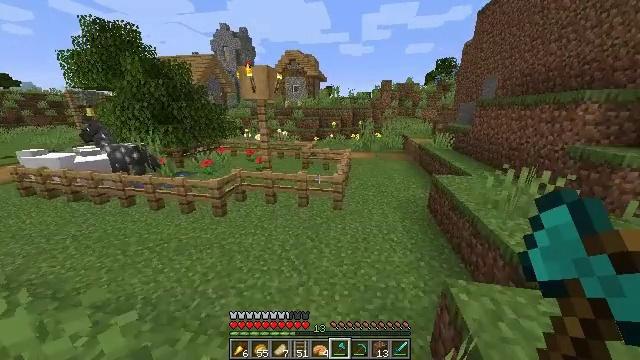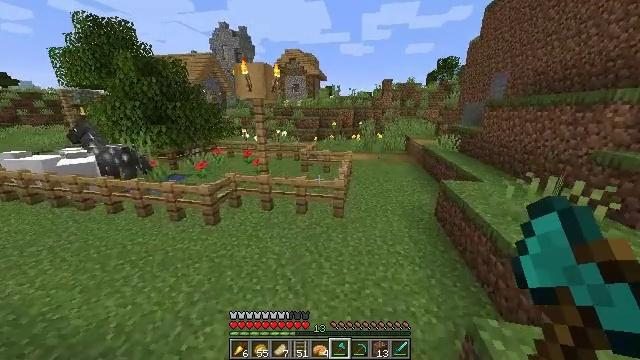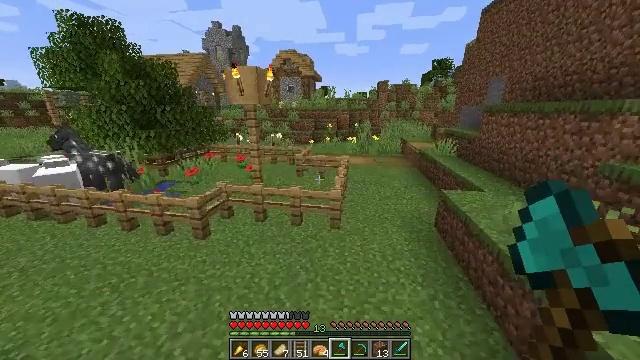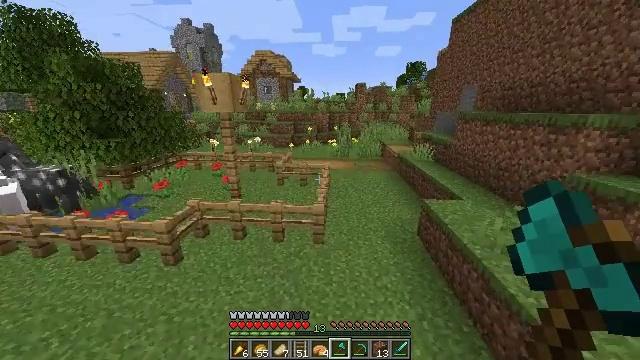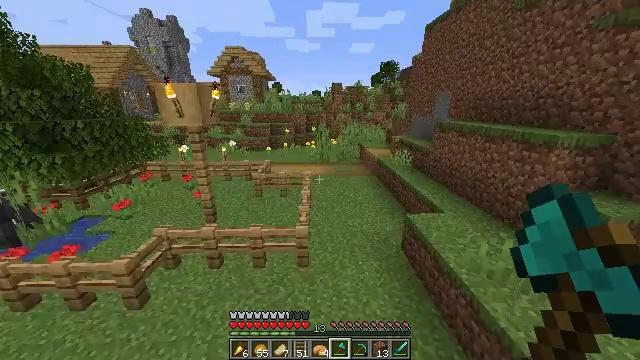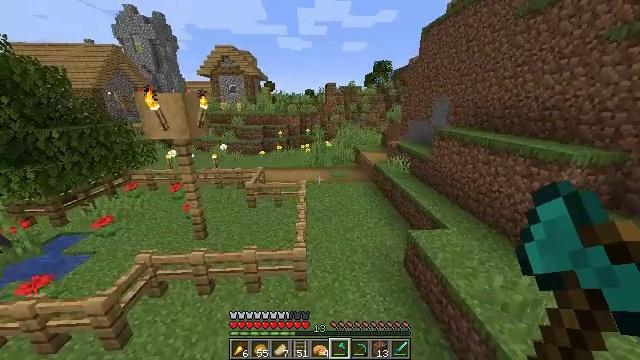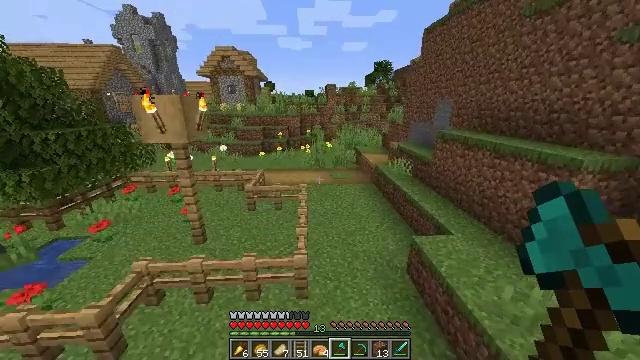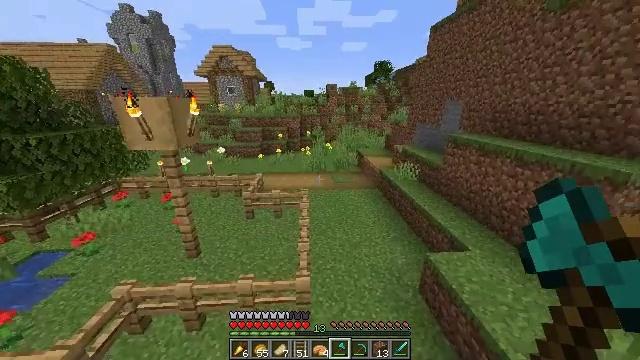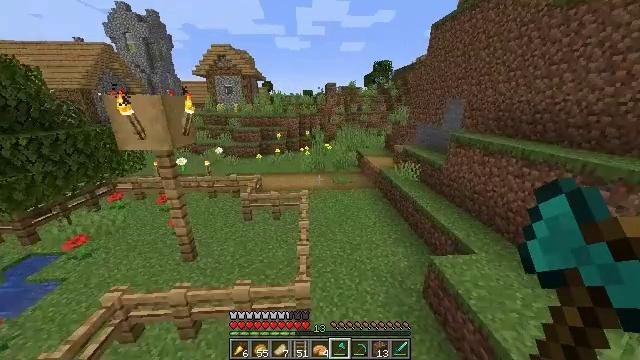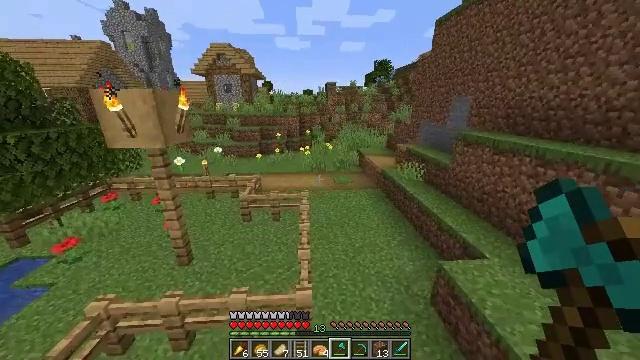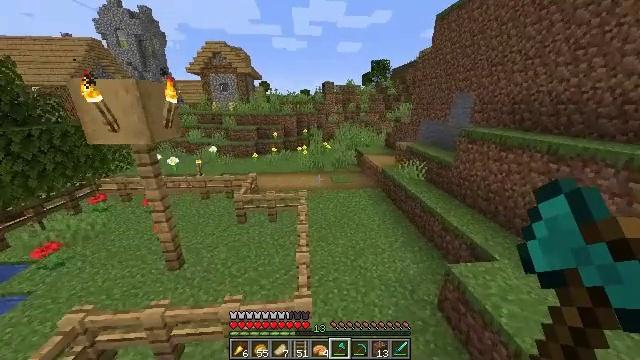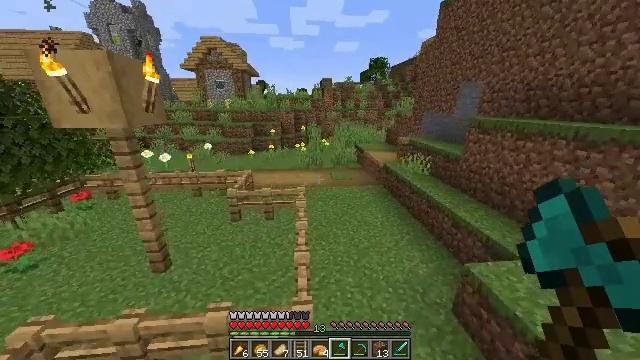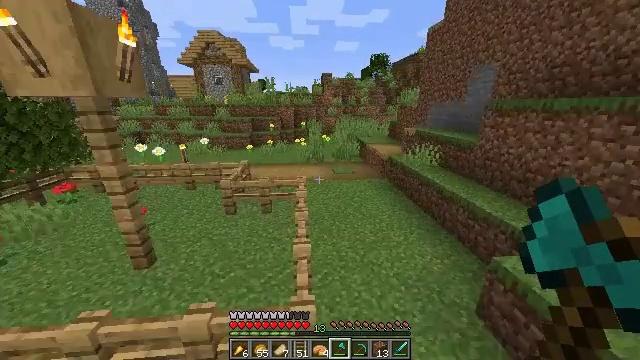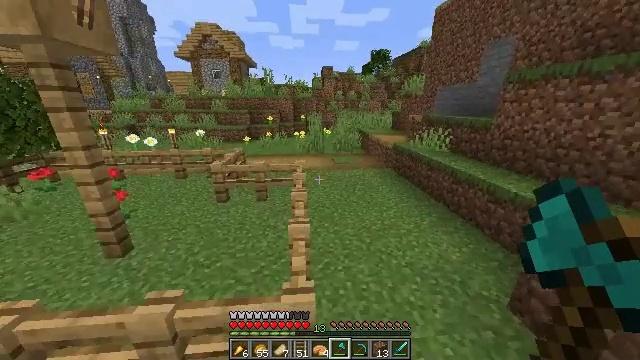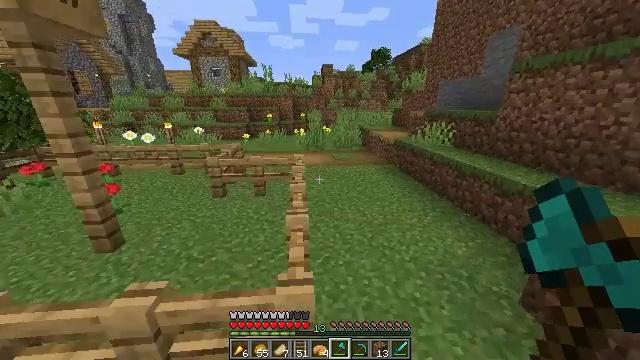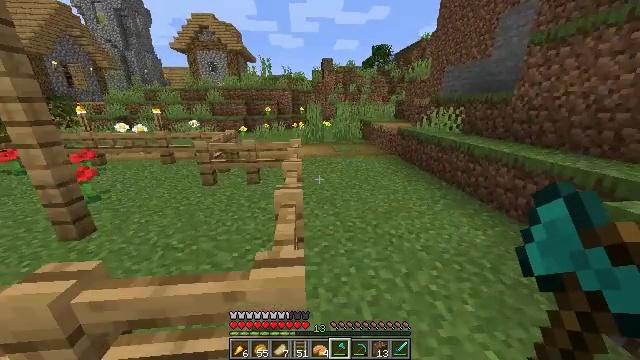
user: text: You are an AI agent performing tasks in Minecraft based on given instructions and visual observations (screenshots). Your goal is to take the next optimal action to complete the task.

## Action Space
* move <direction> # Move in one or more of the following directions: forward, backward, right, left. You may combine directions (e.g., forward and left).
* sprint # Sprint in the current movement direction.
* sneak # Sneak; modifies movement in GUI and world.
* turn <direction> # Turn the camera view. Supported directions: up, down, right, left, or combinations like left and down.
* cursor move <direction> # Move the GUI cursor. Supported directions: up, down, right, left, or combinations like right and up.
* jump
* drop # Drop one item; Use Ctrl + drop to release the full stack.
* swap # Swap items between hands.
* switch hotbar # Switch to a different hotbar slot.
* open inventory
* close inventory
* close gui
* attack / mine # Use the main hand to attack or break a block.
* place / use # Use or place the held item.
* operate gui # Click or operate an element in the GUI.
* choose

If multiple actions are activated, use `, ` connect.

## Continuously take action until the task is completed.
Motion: motion action
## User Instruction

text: Collect wheat crops.
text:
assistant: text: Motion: move forward, sprint, jump
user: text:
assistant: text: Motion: move forward, sprint, turn right, jump
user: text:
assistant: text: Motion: move forward, sprint, turn right, jump
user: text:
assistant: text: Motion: move forward, sprint, turn right, jump
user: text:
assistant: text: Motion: move forward, turn right, jump
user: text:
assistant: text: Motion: move forward, jump
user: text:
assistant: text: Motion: move forward, jump
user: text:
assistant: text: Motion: move forward, jump
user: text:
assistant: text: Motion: move forward, jump
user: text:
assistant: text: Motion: move forward, jump
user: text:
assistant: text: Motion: move forward, jump
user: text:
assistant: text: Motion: move forward and move right, jump
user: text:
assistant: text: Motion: move forward and move right, jump
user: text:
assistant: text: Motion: move forward and move right, jump
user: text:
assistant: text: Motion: move forward and move right, jump
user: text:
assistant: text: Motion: move forward and move right, jump
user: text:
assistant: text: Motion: move forward and move right, jump
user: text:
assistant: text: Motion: move forward and move right, sprint, jump
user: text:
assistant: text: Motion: move forward and move right, sprint, jump
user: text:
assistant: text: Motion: move forward and move right, sprint, jump
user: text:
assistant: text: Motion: move forward and move right, sprint, jump
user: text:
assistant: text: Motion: move forward, jump
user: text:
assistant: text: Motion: move forward, jump
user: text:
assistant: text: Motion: move forward, turn left and up, jump
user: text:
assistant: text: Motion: move forward, turn up, jump
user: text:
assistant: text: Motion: move forward, sprint, turn up, jump
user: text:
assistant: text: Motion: move forward, sprint, turn up, jump
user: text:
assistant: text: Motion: move forward, sprint, jump
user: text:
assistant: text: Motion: move forward, sprint, jump
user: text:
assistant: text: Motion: move forward, jump